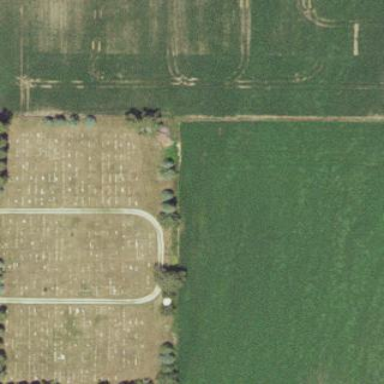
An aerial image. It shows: Cemetery.